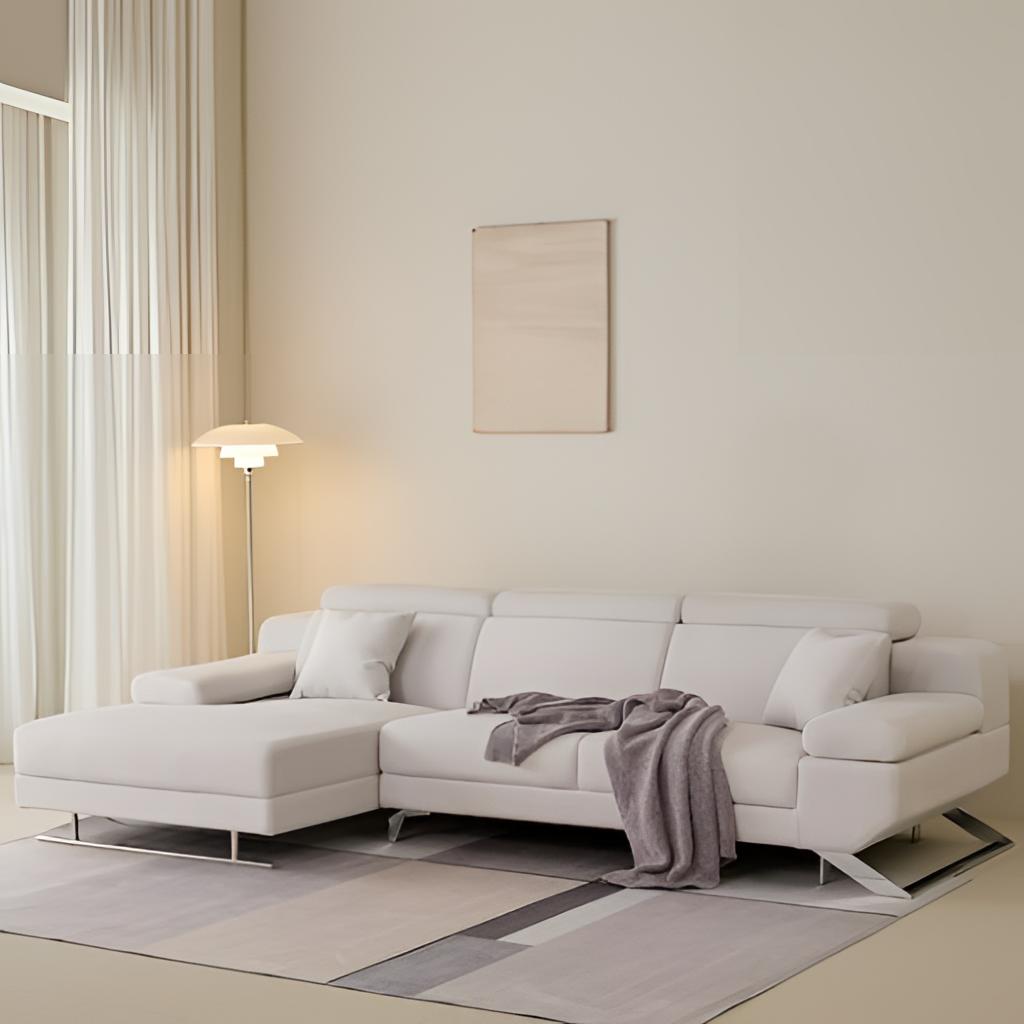
living room, leather sectional sofa, tile flooring, with large square pattern, cream paint wallpaper, with solid pattern, modern